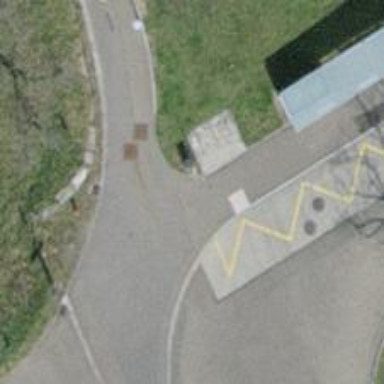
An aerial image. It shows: Unmarked crossing with traffic calming table on the road.